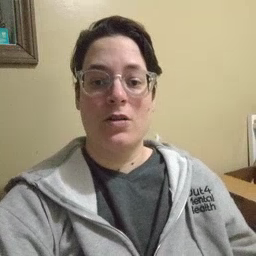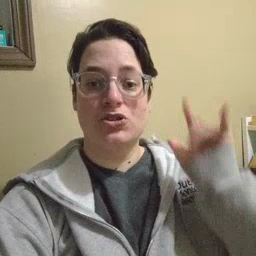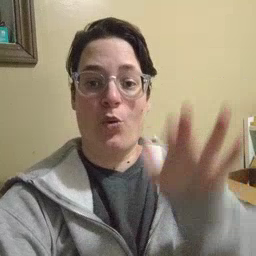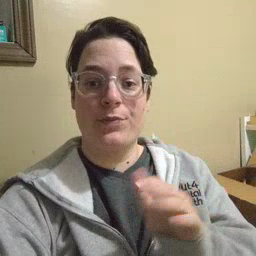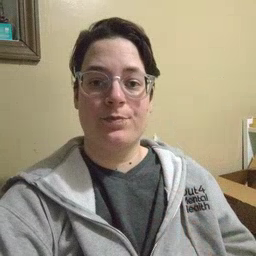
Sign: snow